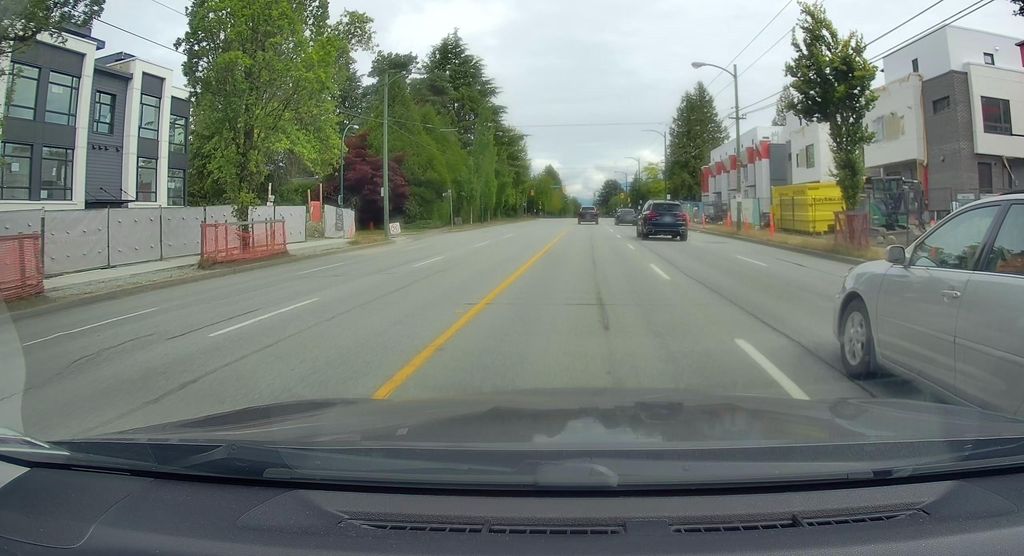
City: vancouver